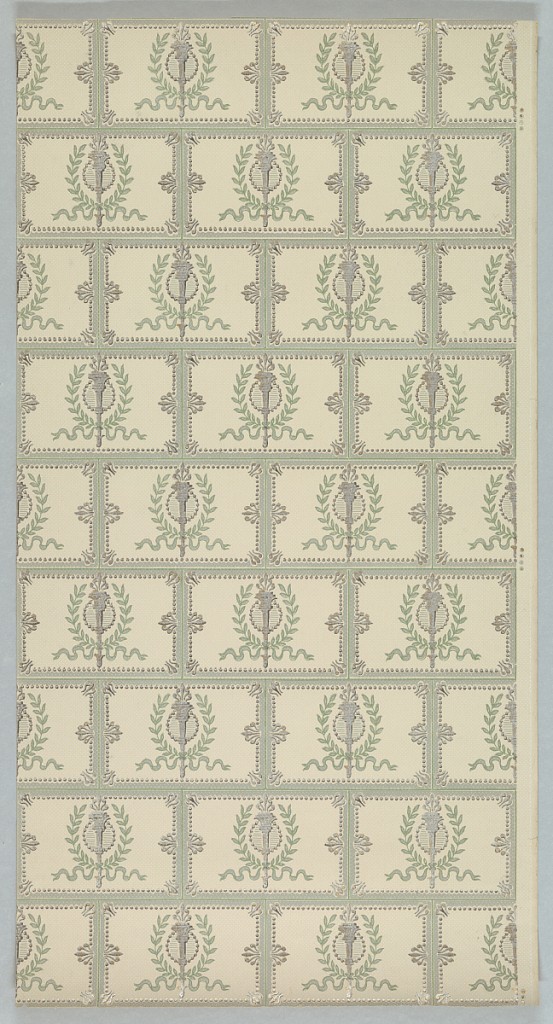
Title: Sidewall
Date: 1905–1915
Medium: Machine-printed paper, liquid mica
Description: Ashlar block pattern. Each block contains torch within a laurel wreath, with ribbons at the bottom. There is an outline of beading around each block. Printed in white and shades of gray on gray ground.